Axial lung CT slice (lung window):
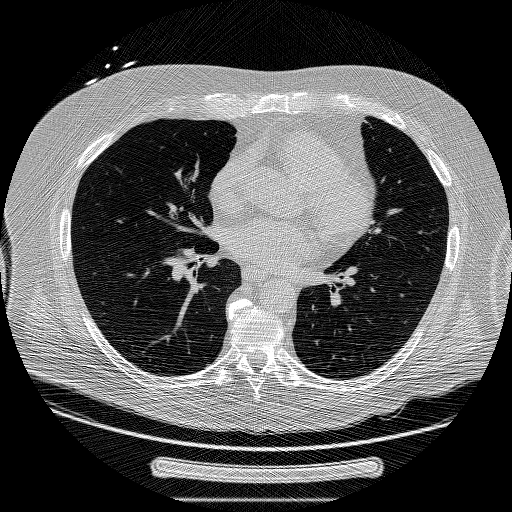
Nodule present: no